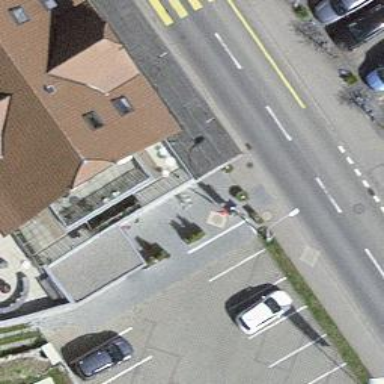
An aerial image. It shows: Bicycle parking area with racks.